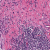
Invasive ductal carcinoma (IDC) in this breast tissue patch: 0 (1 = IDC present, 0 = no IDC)